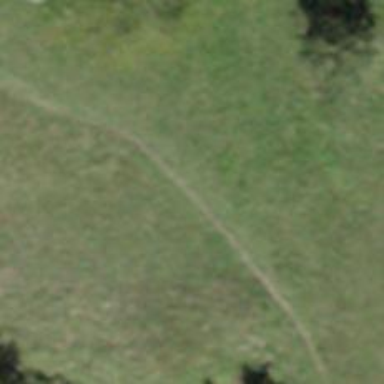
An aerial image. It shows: Path.